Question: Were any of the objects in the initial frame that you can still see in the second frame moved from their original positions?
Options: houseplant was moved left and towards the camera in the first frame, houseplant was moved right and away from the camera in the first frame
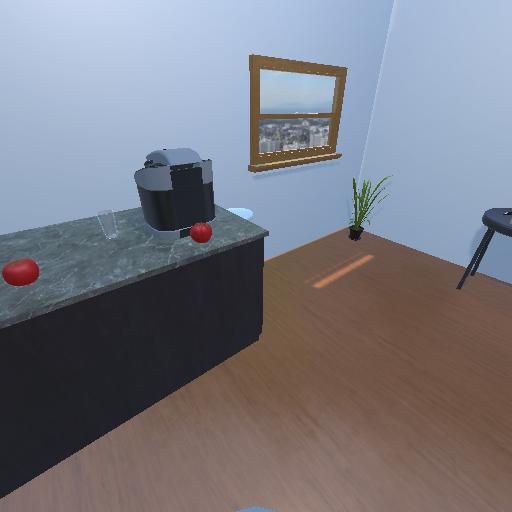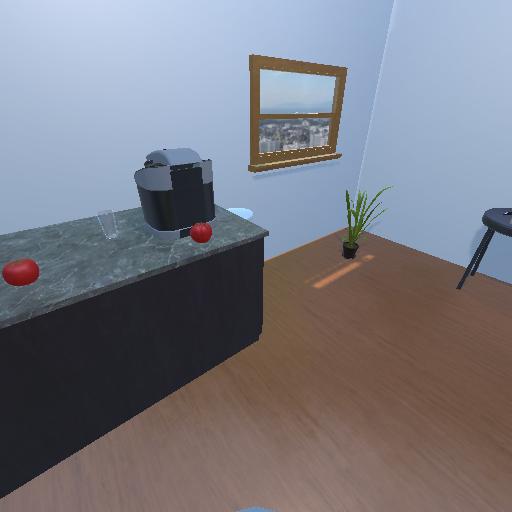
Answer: houseplant was moved left and towards the camera in the first frame